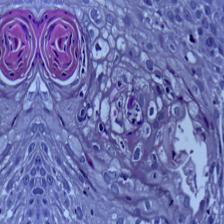
Diagnosis: OSCC